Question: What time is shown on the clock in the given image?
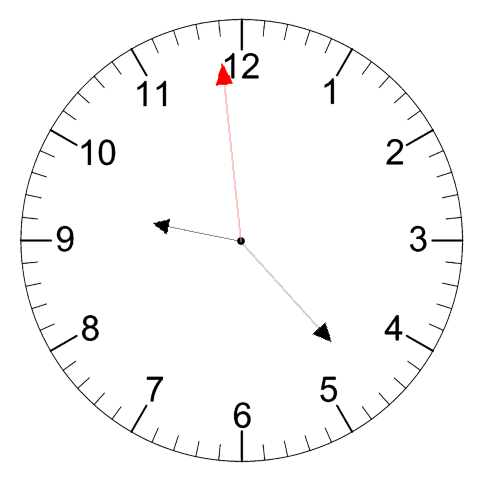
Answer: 09:22:59